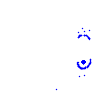
Particle: electron